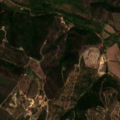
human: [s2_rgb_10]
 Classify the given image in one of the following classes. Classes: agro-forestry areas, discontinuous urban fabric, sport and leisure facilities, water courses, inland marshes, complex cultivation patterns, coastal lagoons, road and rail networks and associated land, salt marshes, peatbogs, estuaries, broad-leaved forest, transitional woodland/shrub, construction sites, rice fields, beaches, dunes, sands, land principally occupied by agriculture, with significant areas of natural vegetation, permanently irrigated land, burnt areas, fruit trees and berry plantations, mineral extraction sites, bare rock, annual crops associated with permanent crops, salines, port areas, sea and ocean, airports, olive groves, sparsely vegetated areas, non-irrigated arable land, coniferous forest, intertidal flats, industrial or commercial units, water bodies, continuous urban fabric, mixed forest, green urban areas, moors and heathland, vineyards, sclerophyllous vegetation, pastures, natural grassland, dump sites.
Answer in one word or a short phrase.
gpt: non-irrigated arable land, coniferous forest, sclerophyllous vegetation, transitional woodland/shrub